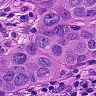
Metastatic tissue present: yes